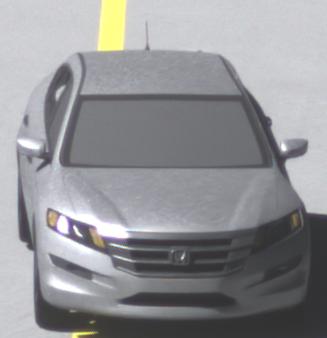
Make: Honda
Model: Crosstour
Detailed model: -
Model produced from: 2009
Model produced until: 2012
Doors: 4
Color: white
Road condition: dry road
Daytime: midday
Contrast: high contrast